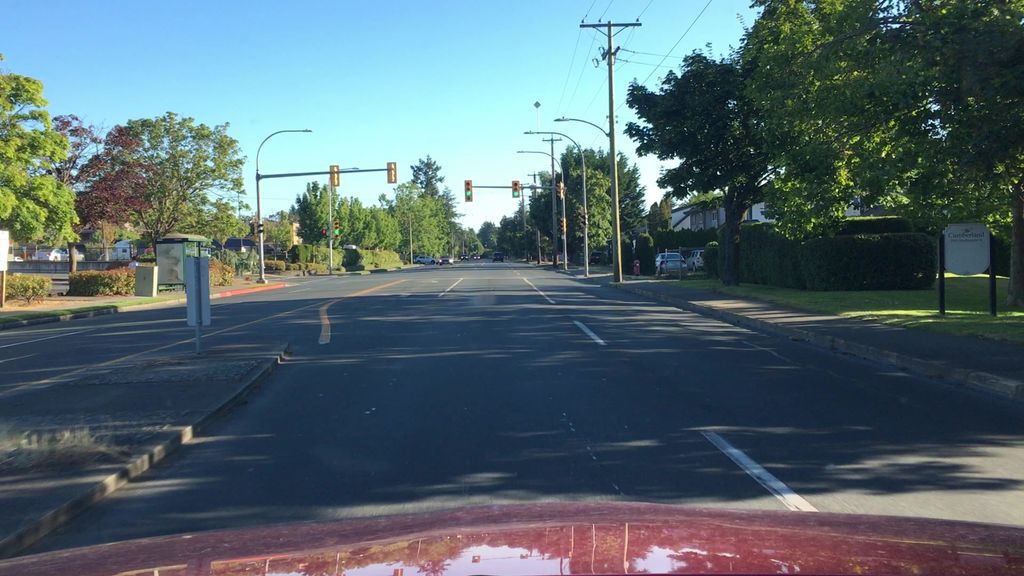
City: victoria